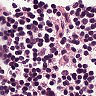
Metastatic tissue present: no